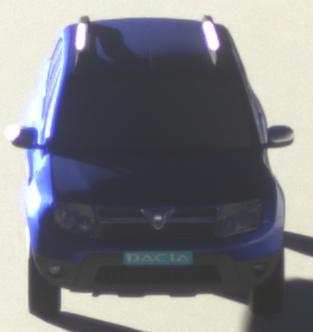
Make: Dacia
Model: Duster dCi 110 FAP
Detailed model: Duster (I)
Model produced from: 2010/06
Model produced until: 2013/11
Doors: 5
Color: blue
Road condition: dry road
Daytime: sunrise or sunset
Contrast: high contrast